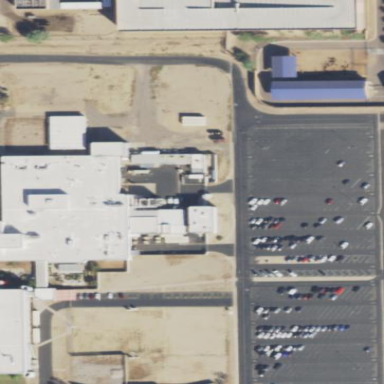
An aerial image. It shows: Parking area with asphalt surface.